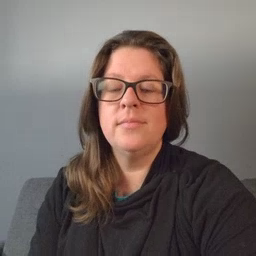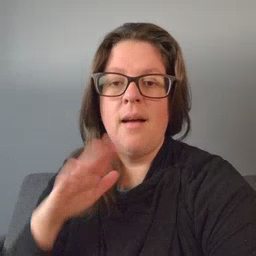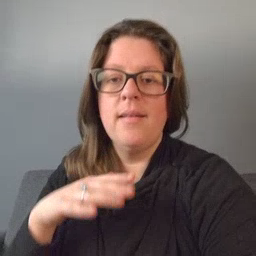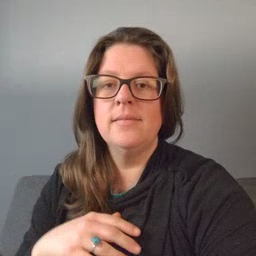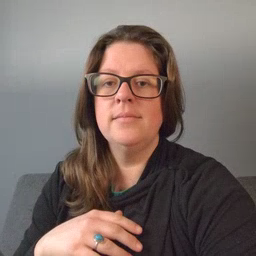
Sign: on